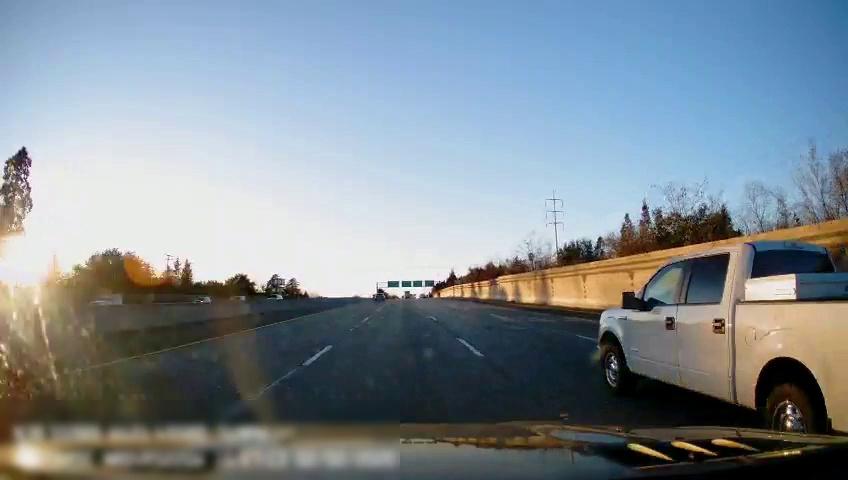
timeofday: Day
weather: Sunny
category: Drivable Space
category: Vehicles | Truck
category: Vehicles | Truck
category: Vehicles | SUV
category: Vehicles | SUV
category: Vehicles | Car
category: Lanes | Alternate Lane
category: Lanes | Current Lane
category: Lanes | Current Lane
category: Lanes | Alternate Lane
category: Traffic | Signs
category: Traffic | Signs
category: Traffic | Lights
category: Traffic | Signs